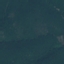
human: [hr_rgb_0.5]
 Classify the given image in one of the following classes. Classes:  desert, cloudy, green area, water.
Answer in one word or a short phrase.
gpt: green area